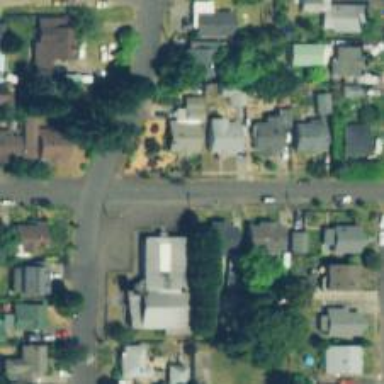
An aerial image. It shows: Residential road with sidewalk on the left.